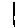
Label: line